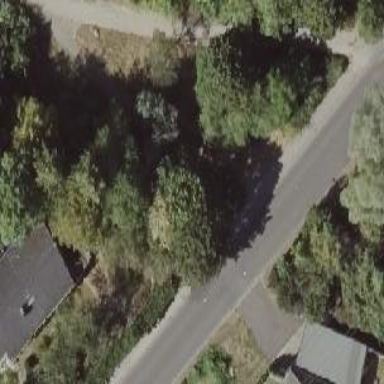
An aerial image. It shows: Footway along the road.